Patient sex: M
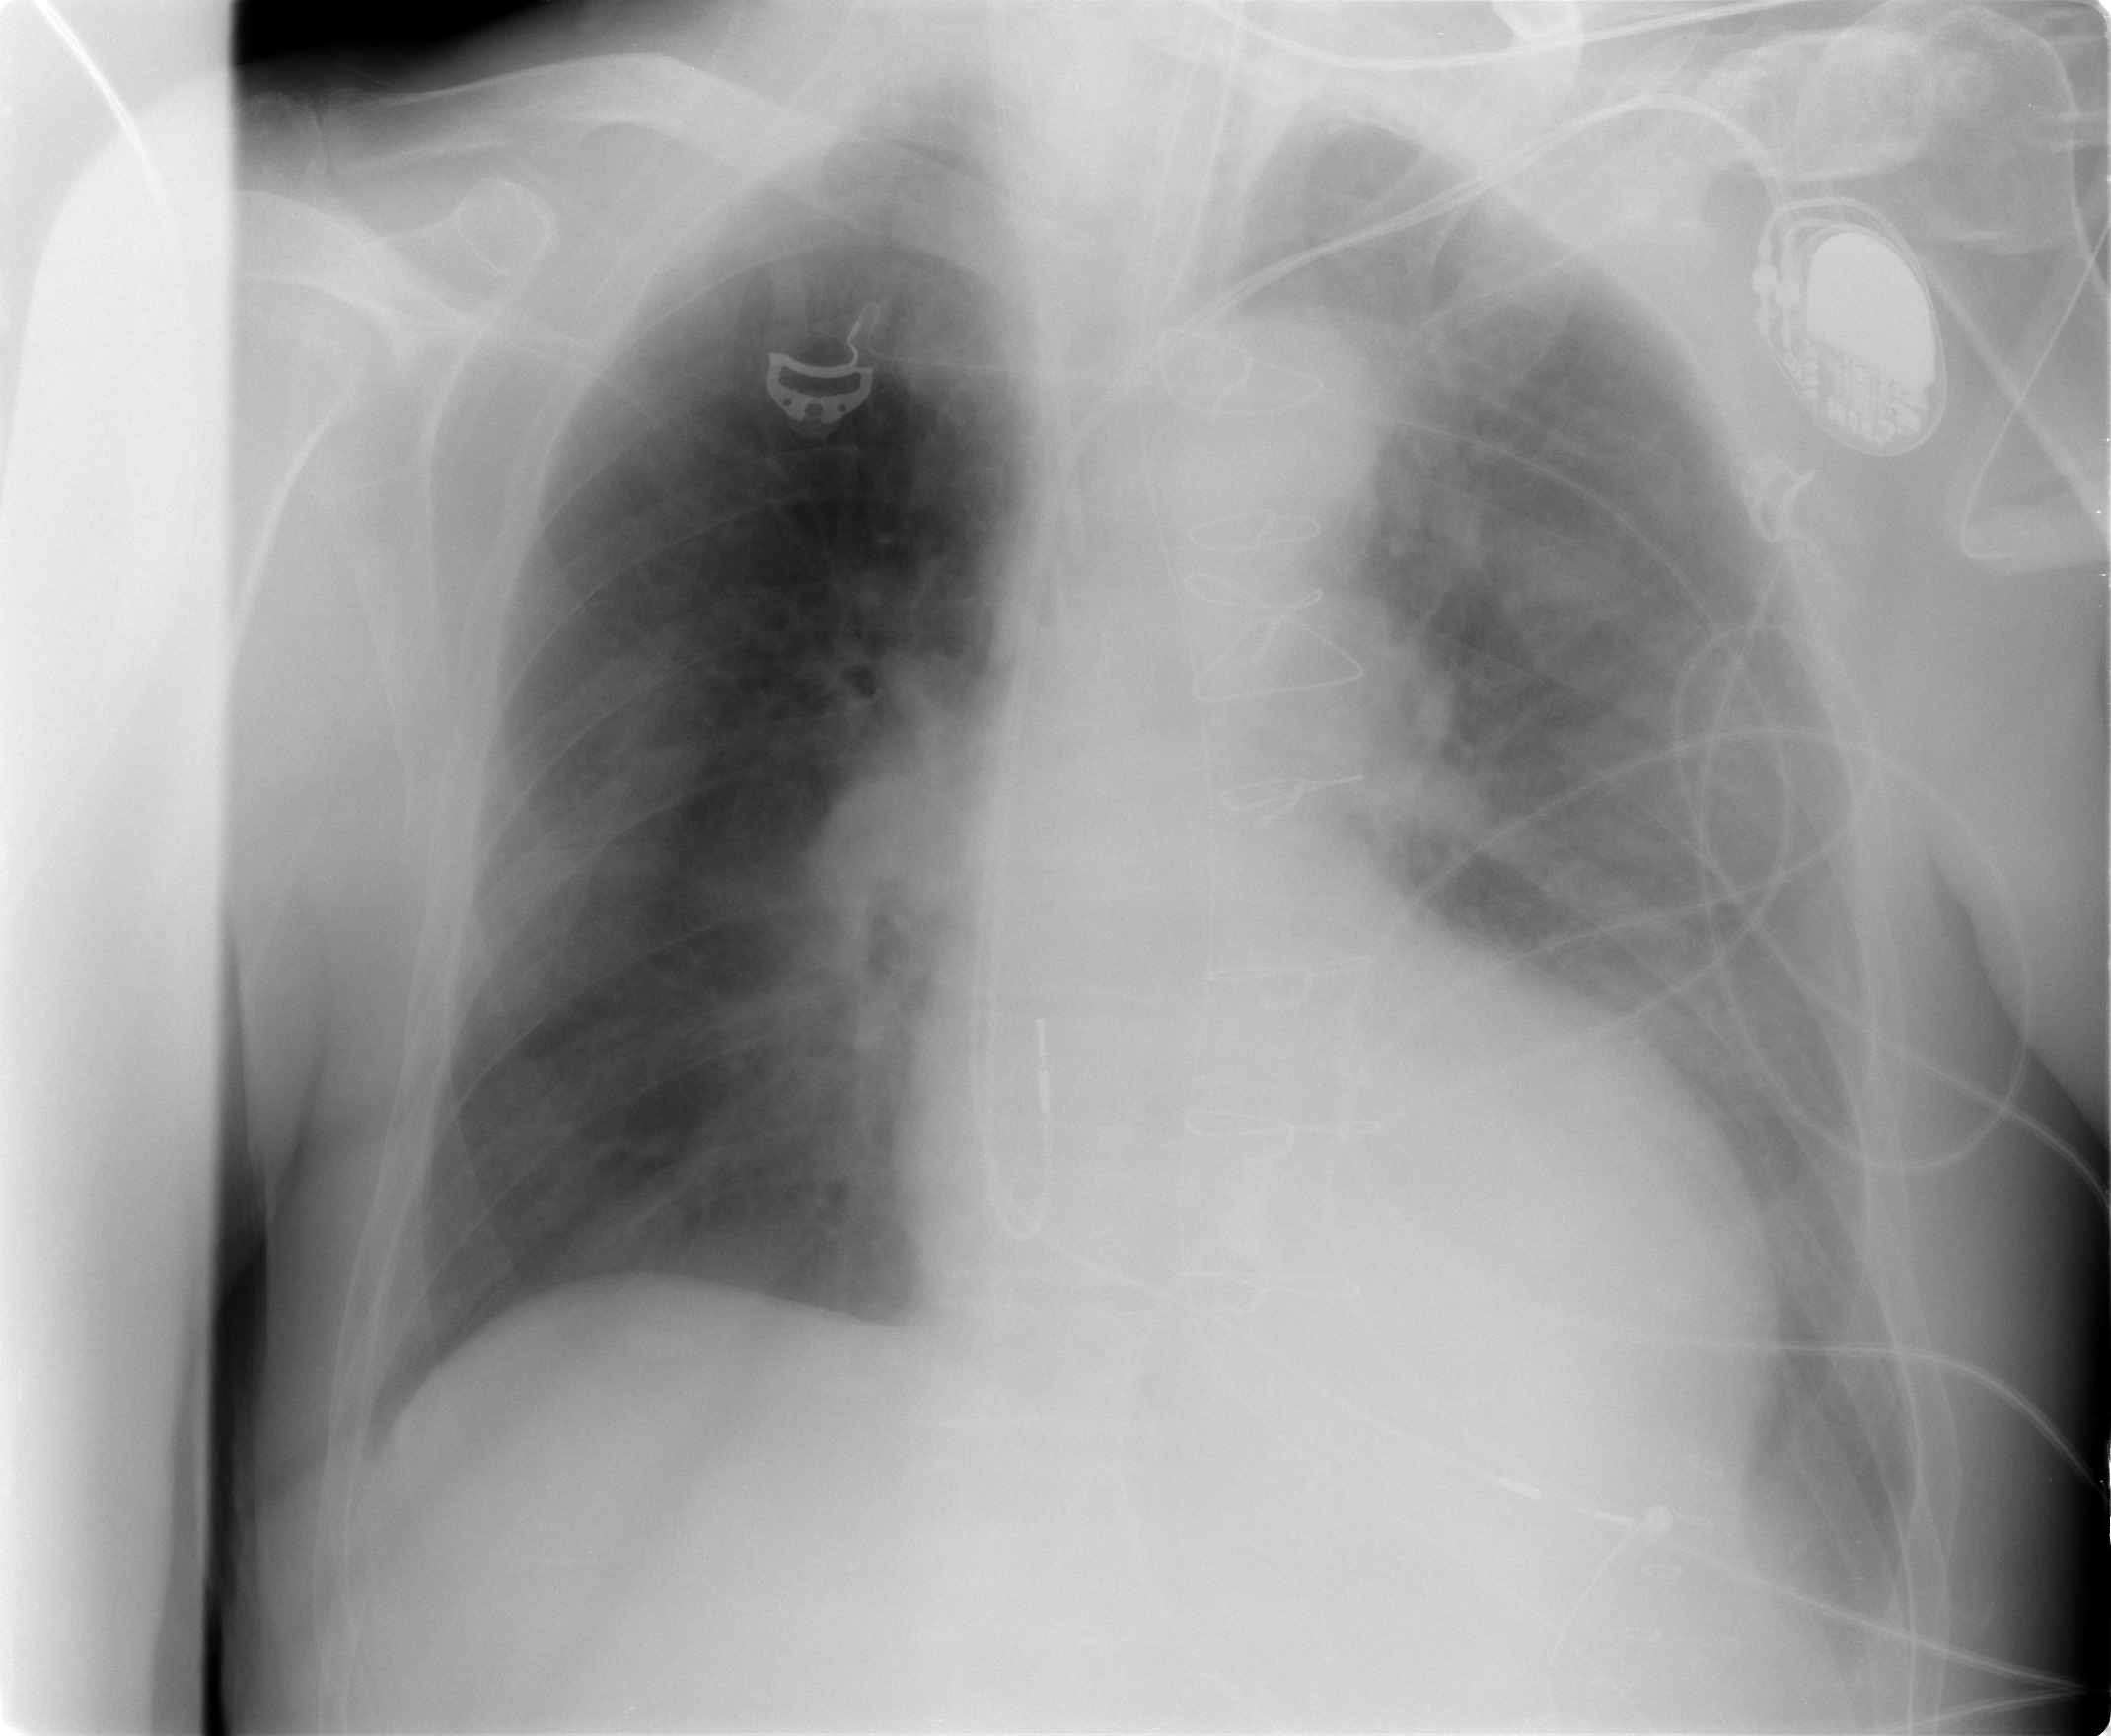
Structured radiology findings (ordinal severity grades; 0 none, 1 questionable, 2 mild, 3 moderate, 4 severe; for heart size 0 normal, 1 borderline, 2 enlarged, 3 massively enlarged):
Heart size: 2
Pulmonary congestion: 3
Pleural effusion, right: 3
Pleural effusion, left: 3
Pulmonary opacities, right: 2
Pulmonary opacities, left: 2
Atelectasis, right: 2
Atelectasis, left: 3